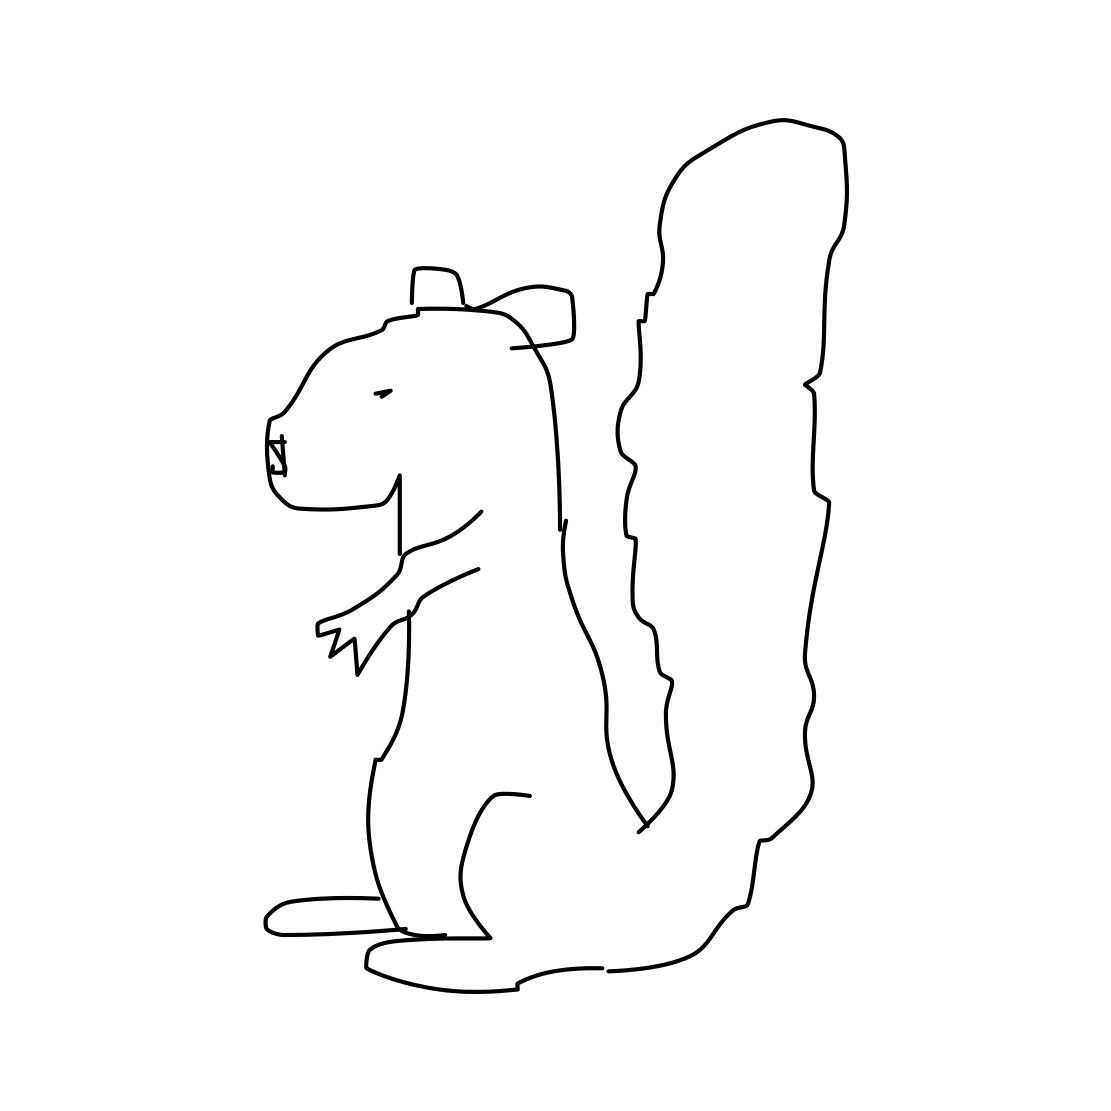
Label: squirrel